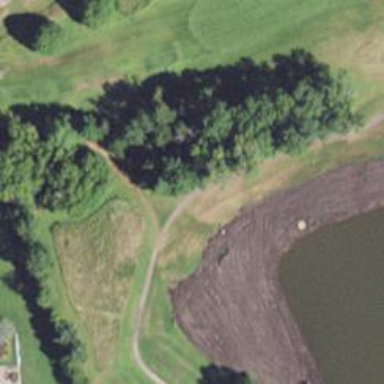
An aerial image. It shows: Path for both roads and golfers.